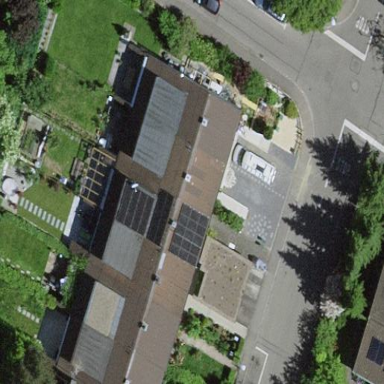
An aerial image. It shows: Terrace building.